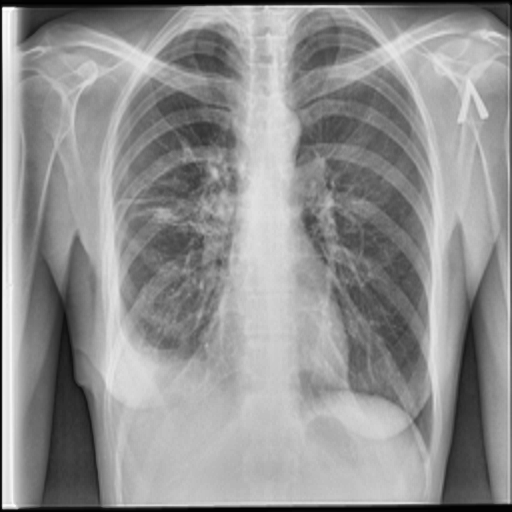
Finding: TUBERCULOSIS